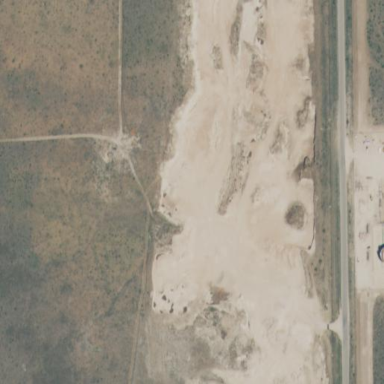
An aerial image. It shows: Quarry area.